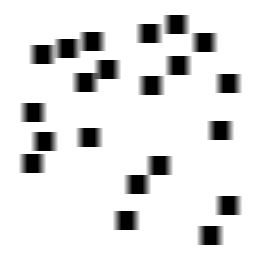
Squares: 21
Triangles: 0
Stars: 0
Total shapes: 21